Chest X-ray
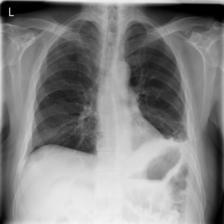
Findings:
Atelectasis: positive
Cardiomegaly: negative
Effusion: negative
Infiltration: negative
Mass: negative
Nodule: negative
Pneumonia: negative
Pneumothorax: negative
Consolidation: negative
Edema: negative
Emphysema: negative
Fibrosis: negative
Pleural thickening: negative
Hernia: negative